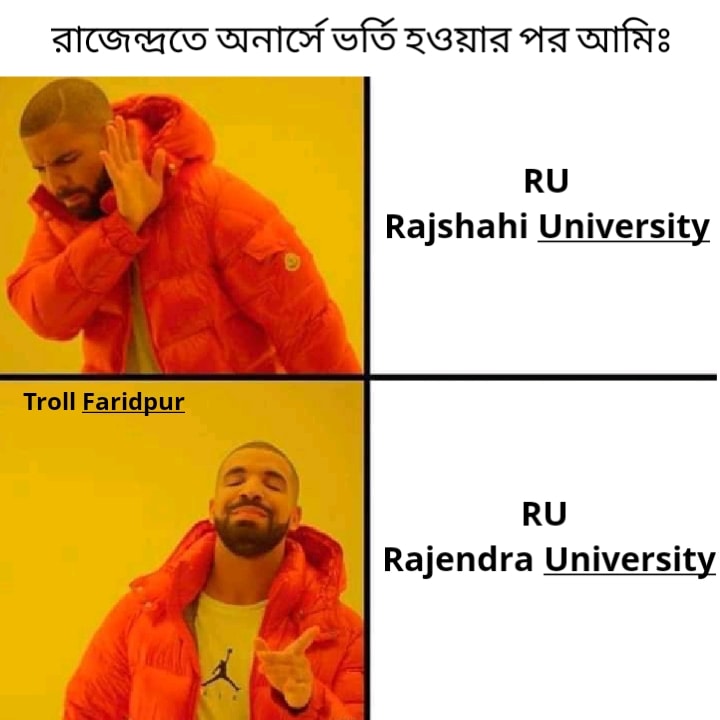
Caption: রাজেন্দ্রেতে অনার্সে ভর্তি হওয়ার পর আমিঃ       RU  Rajshahi University     RU   Rajendra University
Label: non-hate